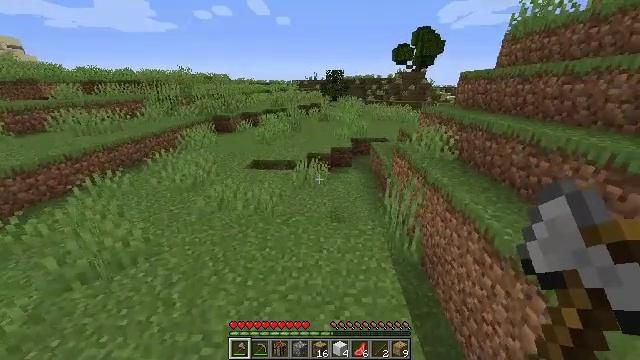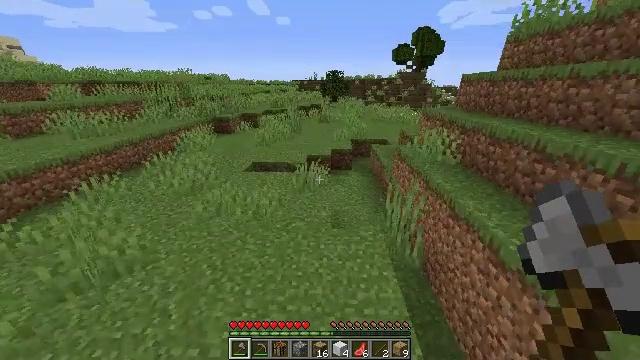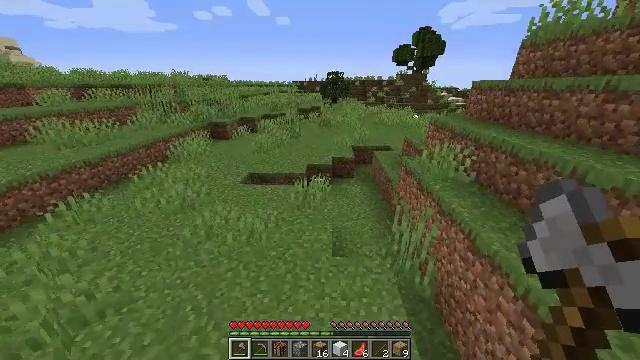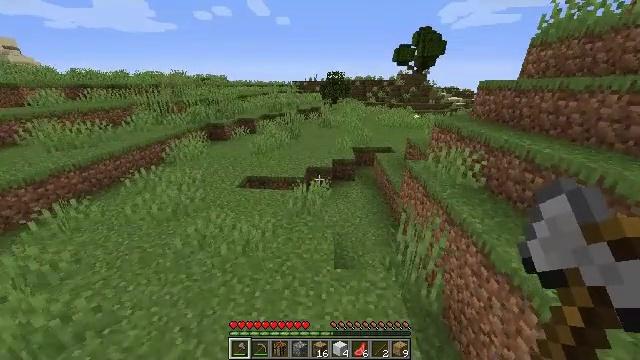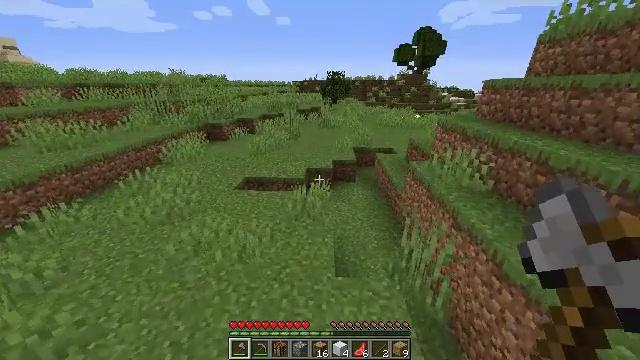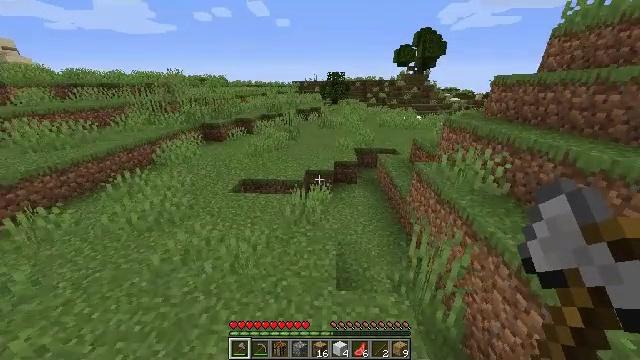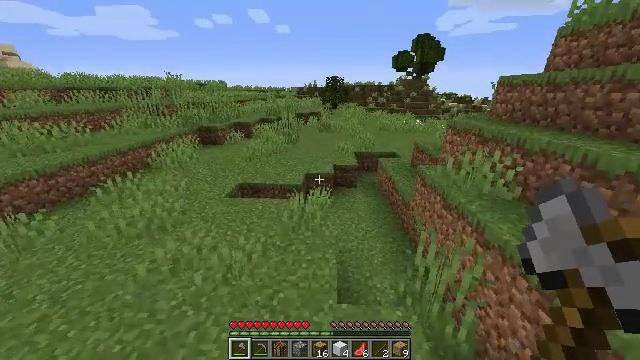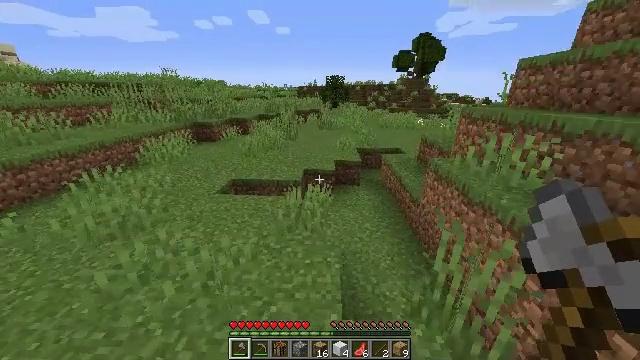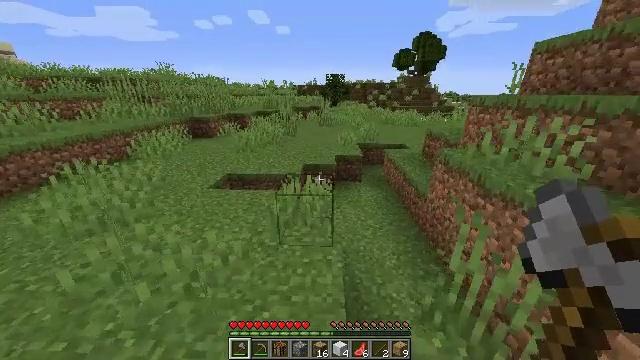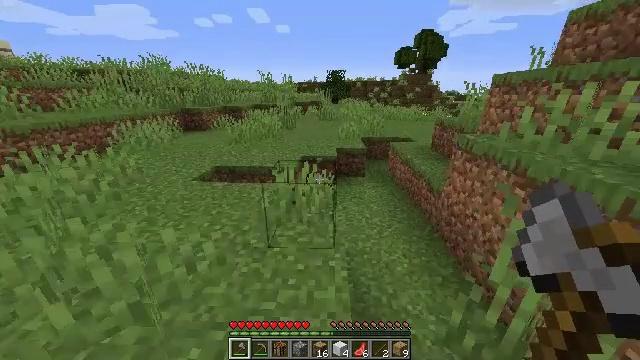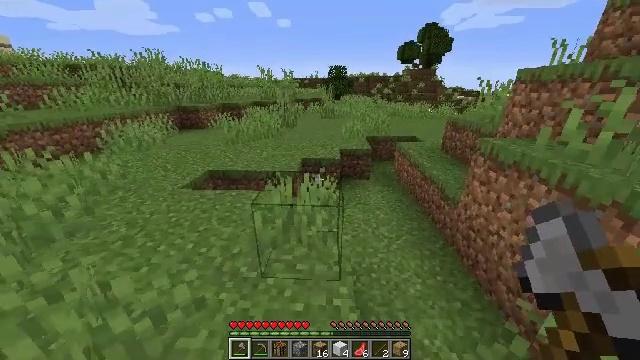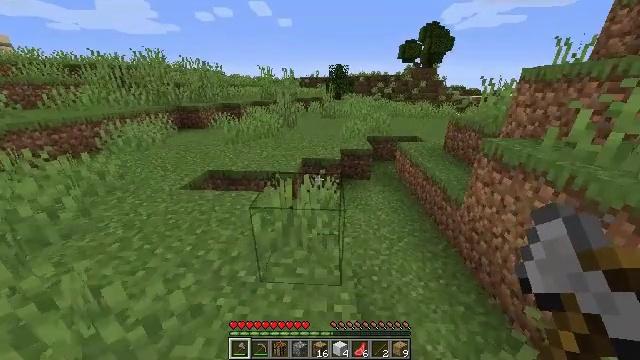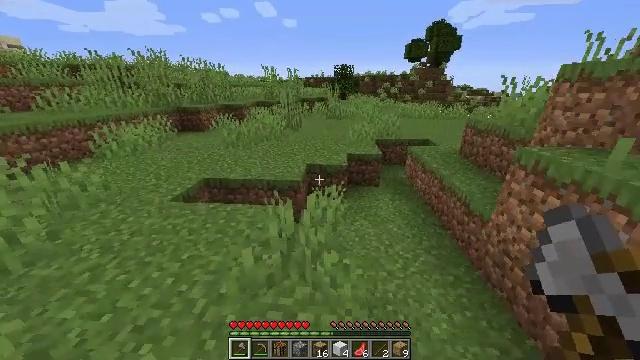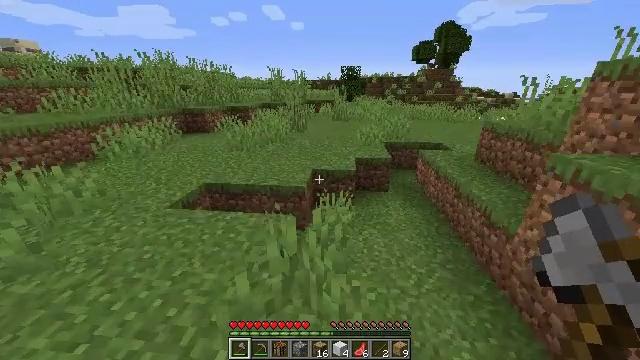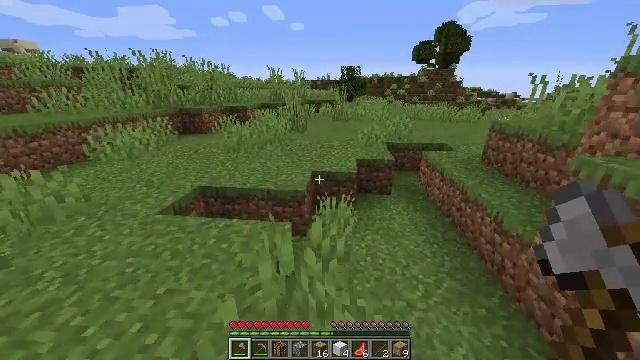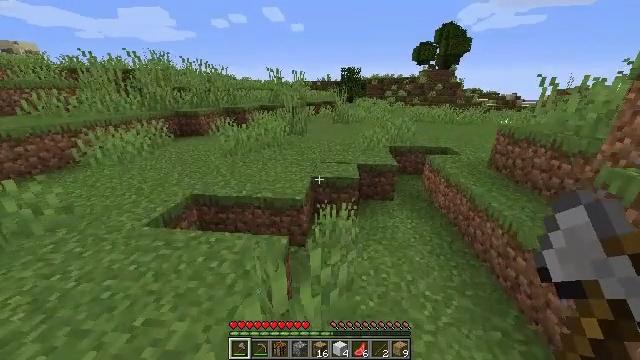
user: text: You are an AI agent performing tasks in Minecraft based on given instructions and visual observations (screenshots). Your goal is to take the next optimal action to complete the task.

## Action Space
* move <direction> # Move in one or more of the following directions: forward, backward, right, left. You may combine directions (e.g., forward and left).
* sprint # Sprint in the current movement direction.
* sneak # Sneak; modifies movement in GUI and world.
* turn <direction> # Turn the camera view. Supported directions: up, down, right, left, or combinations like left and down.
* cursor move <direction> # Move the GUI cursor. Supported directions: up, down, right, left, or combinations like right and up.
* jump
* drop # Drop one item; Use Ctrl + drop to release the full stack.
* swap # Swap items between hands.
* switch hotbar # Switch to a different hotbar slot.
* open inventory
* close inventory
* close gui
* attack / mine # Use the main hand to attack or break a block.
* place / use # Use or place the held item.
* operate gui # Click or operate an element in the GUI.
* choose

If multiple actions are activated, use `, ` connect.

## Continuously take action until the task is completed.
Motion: motion action
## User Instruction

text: Kill aquatic mobs.
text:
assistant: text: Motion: move forward, sprint, jump
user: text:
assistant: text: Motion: move forward, sprint, jump
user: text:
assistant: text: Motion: move forward, sprint, jump
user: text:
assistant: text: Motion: move forward, sprint, jump
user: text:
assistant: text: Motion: move forward, sprint, jump
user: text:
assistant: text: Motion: move forward, sprint, turn up, jump
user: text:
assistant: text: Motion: move forward, sprint
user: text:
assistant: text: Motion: move forward, sprint
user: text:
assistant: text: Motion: move forward
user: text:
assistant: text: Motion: move forward
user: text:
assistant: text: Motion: move forward
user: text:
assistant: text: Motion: move forward, turn left
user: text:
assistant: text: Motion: move forward, turn left
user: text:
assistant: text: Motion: move forward
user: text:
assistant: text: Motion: move forward, sprint
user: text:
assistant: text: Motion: move forward, sprint
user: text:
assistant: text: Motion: move forward, sprint, turn left and up
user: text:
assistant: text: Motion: move forward, sprint
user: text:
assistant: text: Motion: move forward, sprint
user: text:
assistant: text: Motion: move forward, sprint, jump
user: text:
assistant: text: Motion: move forward, sprint, jump
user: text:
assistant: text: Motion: move forward, sprint, jump
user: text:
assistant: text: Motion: move forward, sprint, jump
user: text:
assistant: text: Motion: move forward, sprint, jump
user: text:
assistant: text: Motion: move forward, sprint, turn right and down, jump
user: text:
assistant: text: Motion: move forward, sprint, turn right, jump
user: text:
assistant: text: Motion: move forward, sprint, turn right and up, jump
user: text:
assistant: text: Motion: move forward, sprint, jump
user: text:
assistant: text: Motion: move forward, sprint, jump
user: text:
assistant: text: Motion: move forward, sprint, jump